Question: I'm trying to create a JointGrid plot but I'm having some trouble with getting the aspect ratio right. The relevant code and the figure are attached below. Not sure what I'm doing wrong.
'''
fig = plt.figure()
sns.set_style("ticks")
g = sns.JointGrid(X, Y, xlim=[0, max(X)], ylim=[0, max(Y)])
g.plot_marginals(sns.distplot, color=".5")
g.plot_joint(plt.hexbin, bins='log', gridsize=30, cmap=color)
'''
And the output figure:

I'm not sure what I'm doing wrong; I looked at this: <URL> but the fix there didn't work.
Thank you!
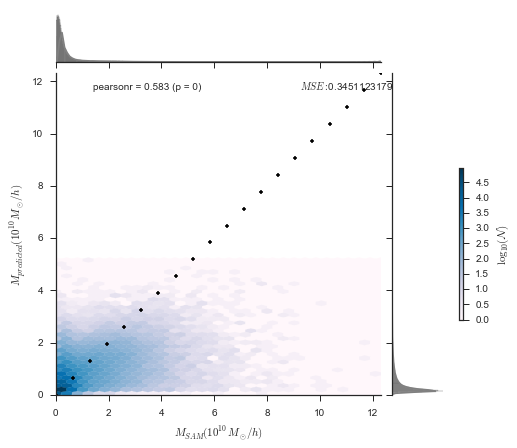
Answer: I figured it out; posting my solution here just in case anyone has the same issue in the future.
'''
fig = plt.figure()
sns.set_style("ticks")
g = sns.JointGrid(X, Y)
g.plot_marginals(sns.distplot, color=".5")
g.plot_joint(plt.hexbin, bins='log', gridsize=30, cmap=color, extent=[0, np.max(X), 0, np.max(X)])
'''
I essentially just set the extents for both of them to be equal to the maximum value of the X array (which has a higher maxima than Y, causing the weird aspect ratio).
The end result is this: